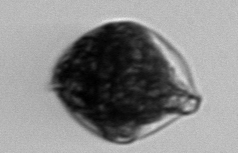
Label: Gonyaulax